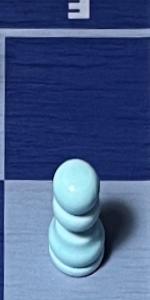
Label: Pawn_White